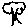
Label: tree